Question: Though there are quite a lot of answered questions to that kind of issue, I wasn't able to find a proper solution for my exact problem. Anyway.
I try to format my tick lables like shown in the following example:

I already found out that the 'sprintf' command is offering a possibility to alter the tick format. The closest I came to what I want is the 'e-notation' triggered by the following command:
'''
set(ax,'YTickLabel',sprintf('%2.0e|',yticks))
'''
However, I'd like my labels to appear just as shown in the example picture. Is there a simple way to do that?
Thank you very much in advance,
Joe
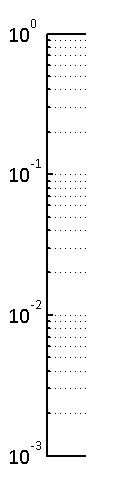
Answer: Am I missing something? Why not use 'semilogy'?
'''
x = -3:0;
y = 10.^x;
semilogy(x, y);
set(gca, 'YMinorGrid', 'on')
'''